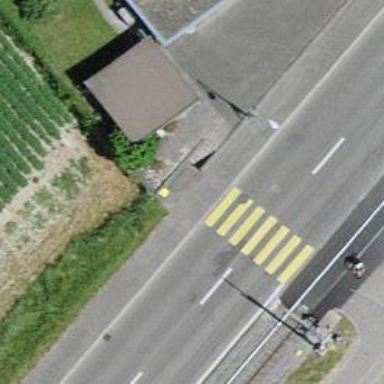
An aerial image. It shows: Post box.